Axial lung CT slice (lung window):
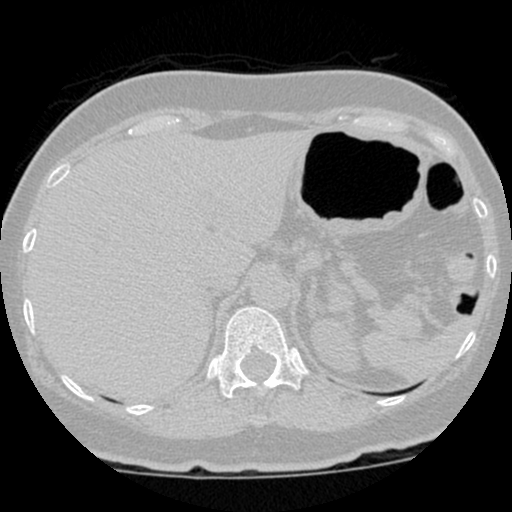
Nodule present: no